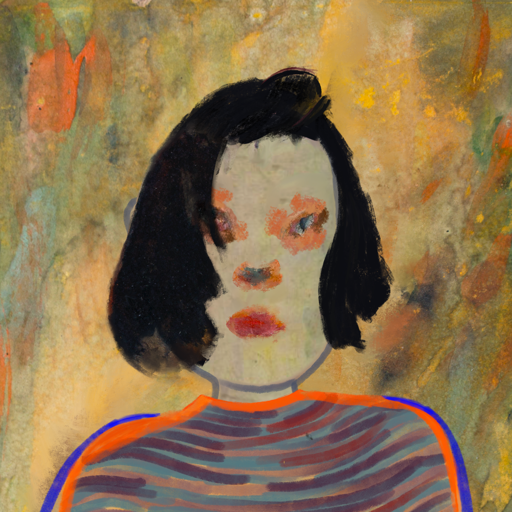
Background: Comrade, Head And Neck Front: Hill_Girl, Face Front: Boggyland, Bust: Experience, Hair Front: Mosgoul, Head Accessory: Blank, Second Necklace: Blank, Necklace: Blank, Baby: Blank